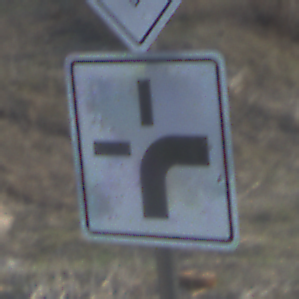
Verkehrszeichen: VerlaufVorfahrtsstrasse3
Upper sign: Vorfahrtsstrasse
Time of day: SunriseSunset
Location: Outdoor (Suburban)
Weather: PartlyCloudy
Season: Winter
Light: Natural